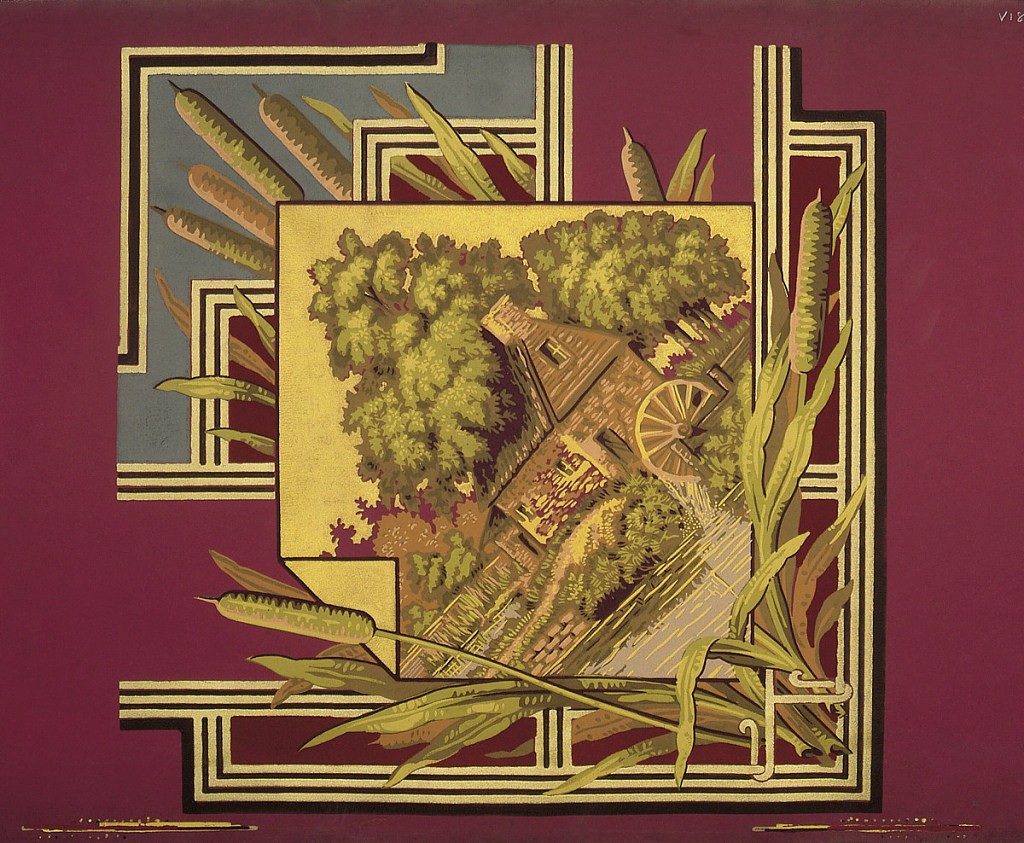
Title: Ceiling border
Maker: M.H. Birge & Sons Co., 1834
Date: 1885
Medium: Block printed and flocked on machine-made paper
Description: Wallpaper roll and separate piece. Ceiling border corner with landscape containing a mill, water wheel, cat tails in framework around scene. Printed on burgundy ground.